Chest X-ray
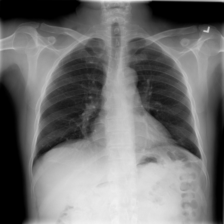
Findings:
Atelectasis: positive
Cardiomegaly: negative
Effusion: negative
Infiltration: negative
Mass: negative
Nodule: negative
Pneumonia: negative
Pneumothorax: negative
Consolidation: negative
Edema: negative
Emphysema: negative
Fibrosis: negative
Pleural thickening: negative
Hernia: negative